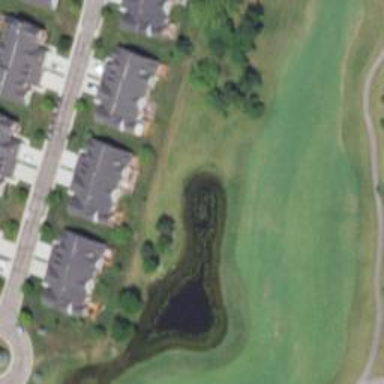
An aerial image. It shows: Natural pond serving as water hazard on golf course.